Question: It is possible that I can change the image color of png image by php/js functions?
I would like to change color only on non-transparent area. An example image is available here:

I would like to change colors only on the visible t-shirt not on all area.
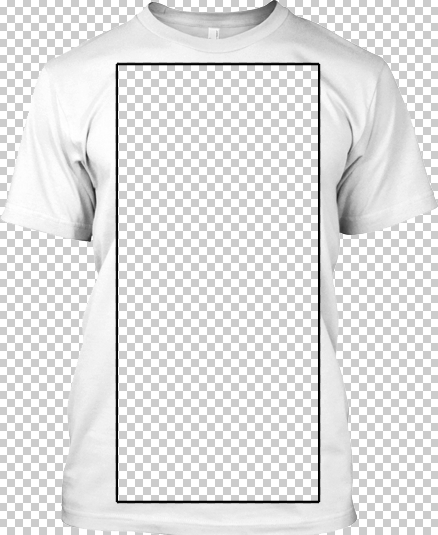
Answer: Please post your actual transparent PNG input file. In lieu of that, in ImageMagick command line, this I think should work to colorize the white to sky-blue.
'''
convert image.png \( -clone 0 -alpha off -fill skyblue -colorize 100 \) \( -clone 0 -alpha extract \) -compose multiply -composite result.png
'''
I do not know PHP Imagick that well. So I will leave my answer to someone to translate to Imagick.